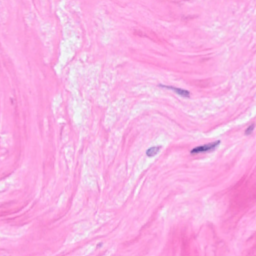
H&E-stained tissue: Breast